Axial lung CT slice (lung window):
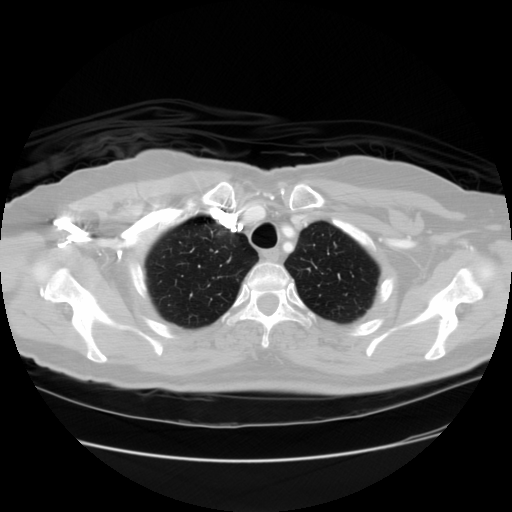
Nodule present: no